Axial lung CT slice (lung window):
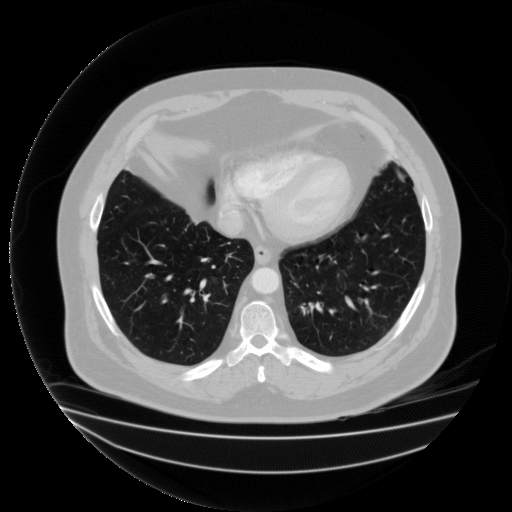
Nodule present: yes
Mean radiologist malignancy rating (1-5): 3